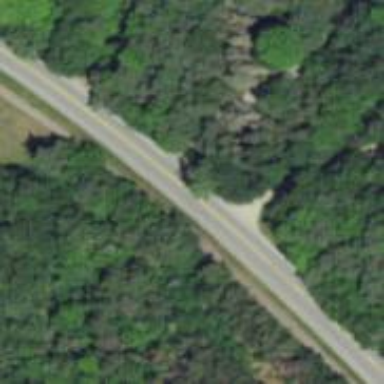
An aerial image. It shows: Primary highway.